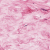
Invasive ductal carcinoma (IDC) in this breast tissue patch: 0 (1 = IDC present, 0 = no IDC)